Question: I wish to highlight segments above or below a certain value in a time series by a unique colour or a shape. In the example data I am decomposing a mortality time series into its components. My goal is to highlight the segments when the mortality in the trend component falls below 35 (deep between 1997 and 2000) and when the residual component is above 100 (the spike). I have tried to use annotate, but that did not produce what I wanted.
'''
#Load library and obtain data
library(gamair)
library(tsModel)
library(ggplot2)
library(reshape2)
data<-data(chicago)
## create variables, decompose TS
chicago$date<-seq(from=as.Date("1987-01-01"), to=as.Date("2000-12-31"),length=5114)
data<- chicago[,c("date","death")]
mort <- tsdecomp(data$death, c(1, 2, 15, 5114))
## Convert matrix to df, rename, melt
df<-as.data.frame(mort)
names(df)[1] <- "Trend"
names(df)[2] <- "Seasonal"
names(df)[3] <- "Residual"
df$date<-seq(as.Date("1987-01-01"), as.Date("2000-12-31"), "day")
meltdf <- melt(df,id="date")
## Plot
ggplot(meltdf,aes(x=date,y=value,colour=variable,group=variable)) + geom_line() +
theme_bw() +
ylab("") + xlab("") +
facet_grid(variable ~ . , scales = "free") +
theme(legend.position = "none")
annotate("rect", xmin=1995-01-01,xmax=1996-01-01,ymin= 10, ymax=300, alpha = .2,fill="blue")
'''

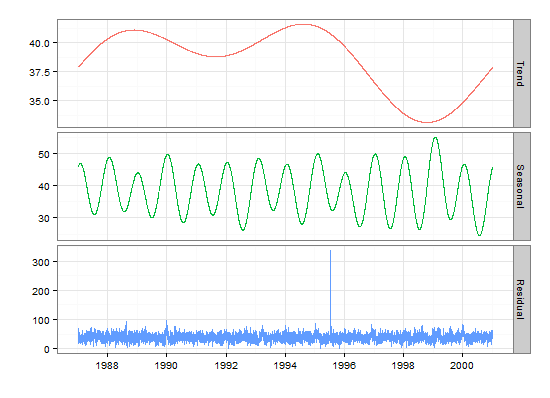
Answer: Well, this works but I must admit it's more work that I'd hoped.
'''
get.box <- function(data) {
rng <- range(data$date) + c(-50,50)
z <- meltdf[meltdf$date>=rng[1] & meltdf$date <=rng[2] & meltdf$variable==unique(data$variable),]
data.frame(variable=unique(z$variable),
xmin=min(z$date),xmax=max(z$date),ymin=min(z$value),ymax=max(z$value))
}
hilight.trend <- get.box(with(meltdf,meltdf[variable=="Trend" & value<35,]))
hilight.resid <- get.box(with(meltdf,meltdf[variable=="Residual" & value>100,]))
ggplot(meltdf,aes(colour=variable,group=variable)) +
geom_line(aes(x=date,y=value)) +
theme_bw() +
ylab("") + xlab("") +
facet_grid(variable ~ . , scales = "free") +
theme(legend.position = "none") +
geom_rect(data=hilight.trend, alpha=0.2, fill="red",
aes(xmax=xmax,xmin=xmin,ymax=ymax,ymin=ymin)) +
geom_rect(data=hilight.resid, alpha=0.2, fill="blue",
aes(xmax=xmax,xmin=xmin,ymax=ymax,ymin=ymin))
'''

You can't really use 'annotate(...)' with facets, because you will get the same annotation on all the facets. So you're left with something like 'geom_rect(...)'. The problem here is that 'geom_rect(...)' draws a rectangle . So you need to create an auxiliary dataset with just one row for each 'variable', containing the x- and y- min and max.